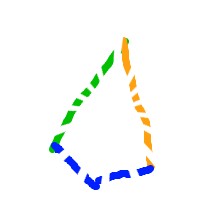
Shape: kite